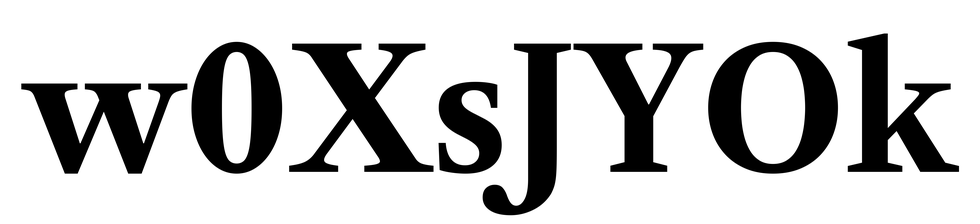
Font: LibreCaslonText_Bold